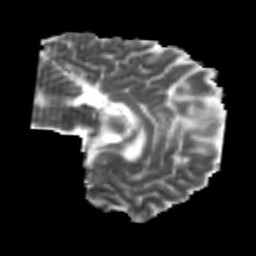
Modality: MD
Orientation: sagittal
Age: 24
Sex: male
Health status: healthy
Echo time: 0.074 s